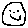
Label: smiley face